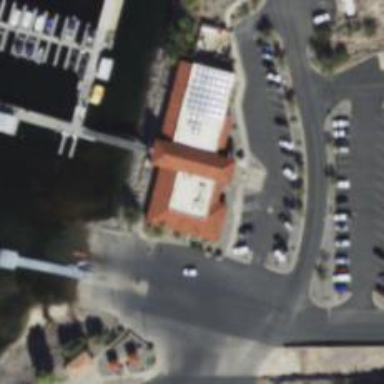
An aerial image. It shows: Marina area for leisure land.